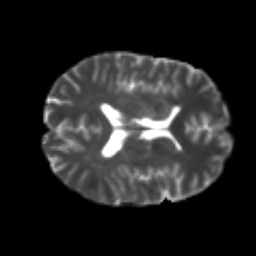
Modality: T2w
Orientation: axial
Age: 26
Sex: male
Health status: healthy
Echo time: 0.074 s